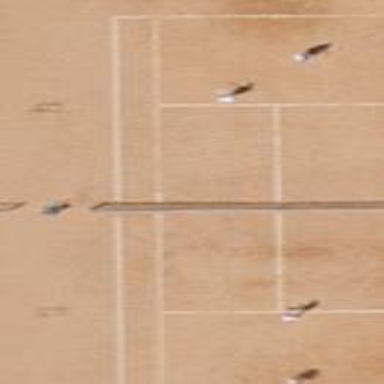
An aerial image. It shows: Tennis court on pitch designated for leisure land.